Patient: sex F, age 75
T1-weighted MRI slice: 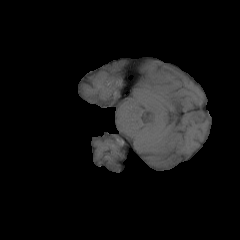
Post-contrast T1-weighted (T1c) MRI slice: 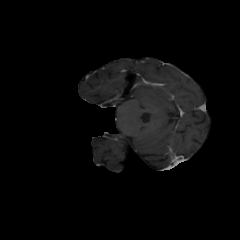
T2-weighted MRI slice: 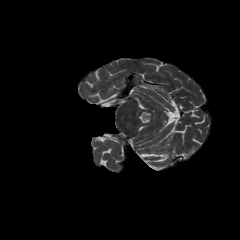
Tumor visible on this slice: no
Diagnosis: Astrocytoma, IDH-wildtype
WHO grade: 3